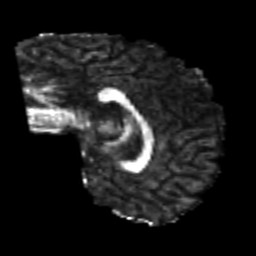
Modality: FA
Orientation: sagittal
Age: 25
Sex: male
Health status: healthy
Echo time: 0.074 s